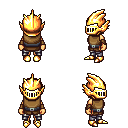
a pixel art fantasy rpg character, female body template, human, tanned skin, leather chest armor, metal pants, dark blonde plain hairstyle, gold helm, leather bracers, gold boots, four views (front, back, left, right), 2x2 character sprite sheet, small pixel art, hard edges, no anti-aliasing